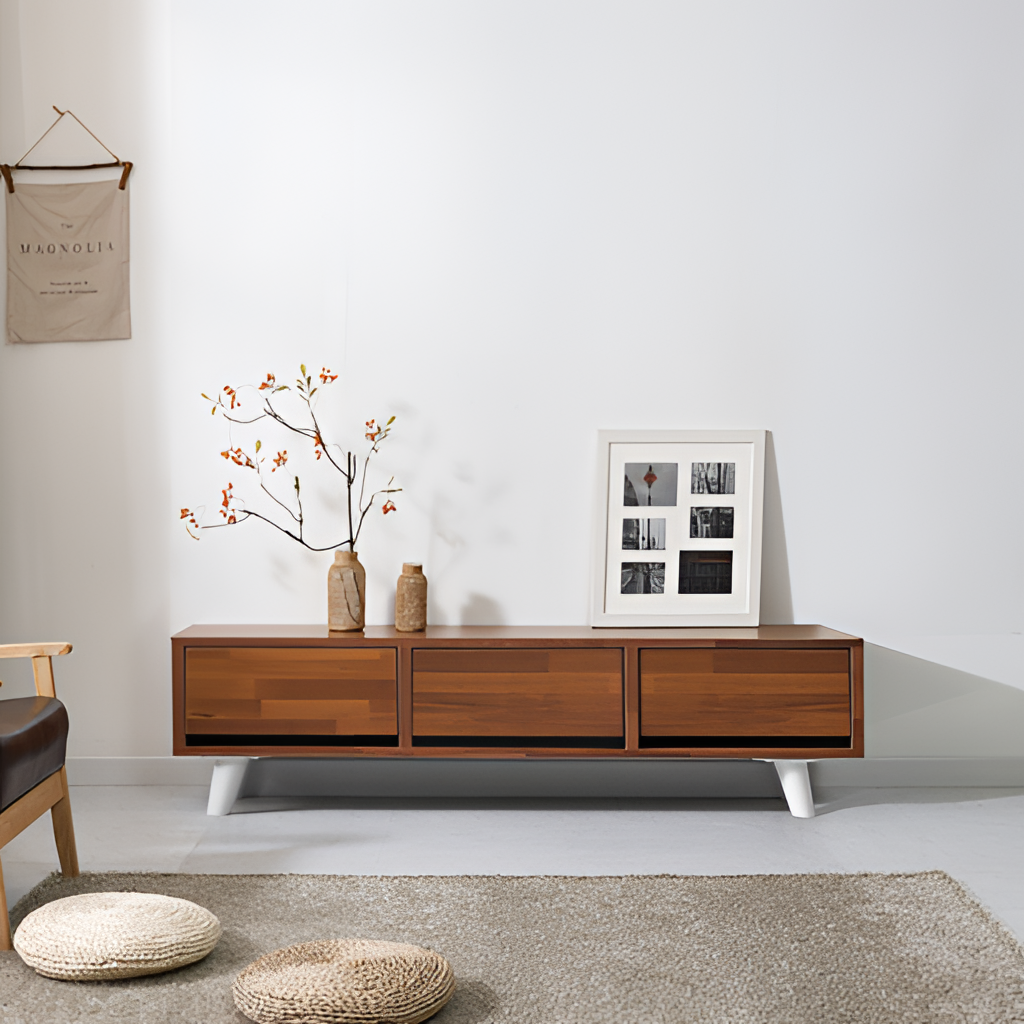
living room, brown wood cabinet, paint wallpaper, with solid pattern, modern, tile flooring, with solid pattern